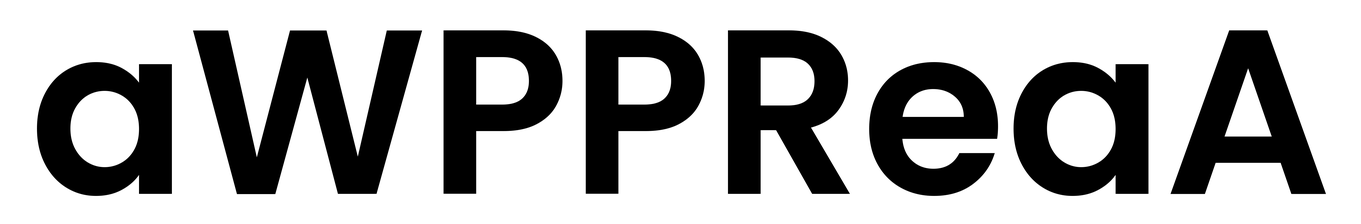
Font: Poppins-SemiBold